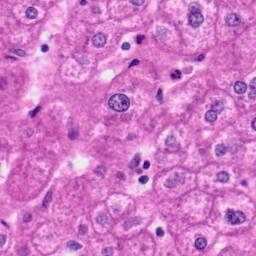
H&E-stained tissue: Liver